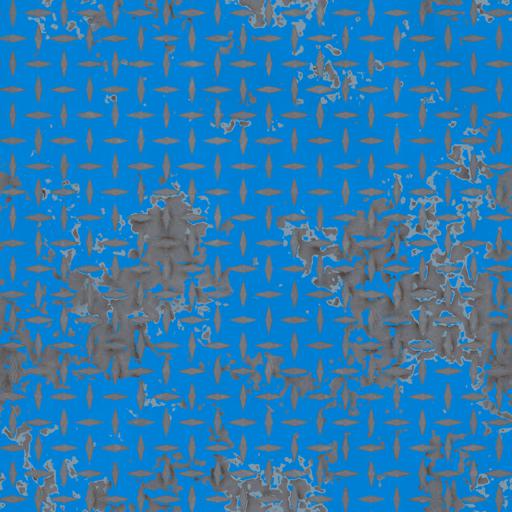
Tags: blue diamond plate floor industrial metal tread